Question: I am having a hard time figuring this out.
Background:
I am outputting various image sizes for different screens via graphQL and then mapping them:
'''
const variantSizes = variants.map(el => ({
320: el.node.defaultImage.url_320,
640: el.node.defaultImage.url_640,
768: el.node.defaultImage.url_768,
1280: el.node.defaultImage.url_1280,
1920: el.node.defaultImage.url_1920,
2560: el.node.defaultImage.url_2560
}));
'''
Which outputs me this:

Then I set my different screen sizes and I am checking the container width and based on the closest value it outputs me the value which should be displayed:
'''
const imageContainer = document.querySelector("#splide-slide01");
const containerWidth = imageContainer.offsetWidth;
const counts = [320, 640, 768, 960, 1280, 1920, 2560];
const goal = containerWidth;
const output = counts.reduce((prev, curr) => Math.abs(curr - goal) < Math.abs(prev - goal) ? curr : prev);
'''
And now is the part where I am struggling.
I am trying to compare these two, so the array key and the and if they match, so if the key name of the match, it should output me the value of that key.
But I have no idea how to take the name of the value, not the value itself of these mapped and then compare that to the of the screensize and then output the value of the matched one.
So basically what I am trying to achieve:
User with screensize close to 640px goes on the site, it will match that to the 640px value based on the and this value will then be matched to the name from the and it will output the value of that 640 form the variantSizes.
That value is basically the image URL for that particular size, which then I will take and put into the src of the main image.
Thanks for your help!
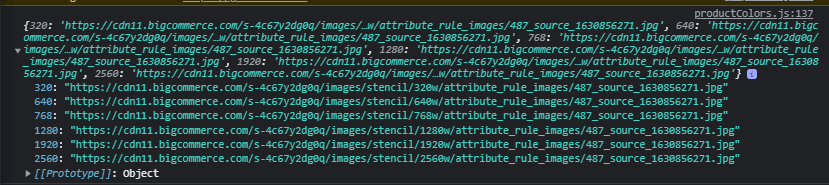
Answer: Not fully clear what you want to achieve, sorry. But I'll try to help.
Variant sizes looks like an array, but your console output shows the object.
So there is two ways of solving this.
If you have an object you can just go for:
'''
const resultImage = variantSizes[output]
'''
If you have an array of objects and need to get array of strings you can go for:
'''
const resultImages = variantSizes.map(variant => variant[output])
'''